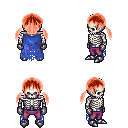
a pixel art fantasy rpg character, male body template, skeleton, blue tattered cape, magenta pants, red twin-tailed hairstyle, metal gloves, metal boots, four views (front, back, left, right), 2x2 character sprite sheet, small pixel art, hard edges, no anti-aliasing